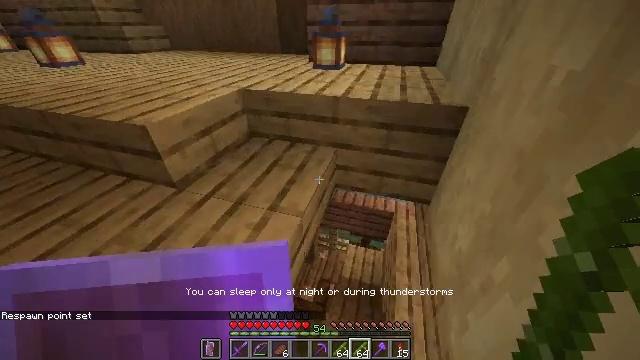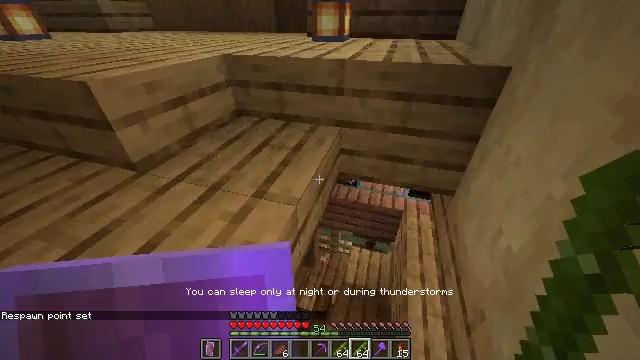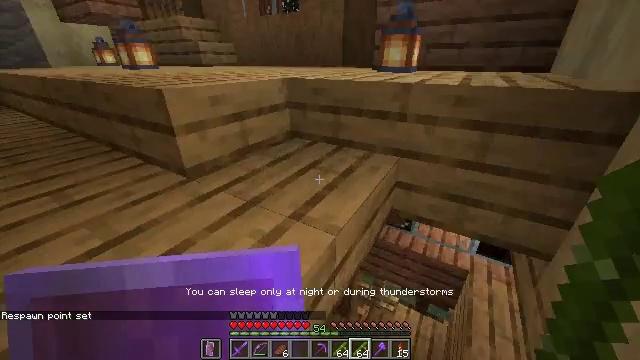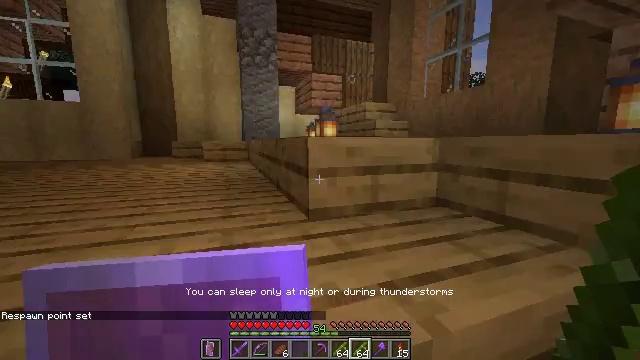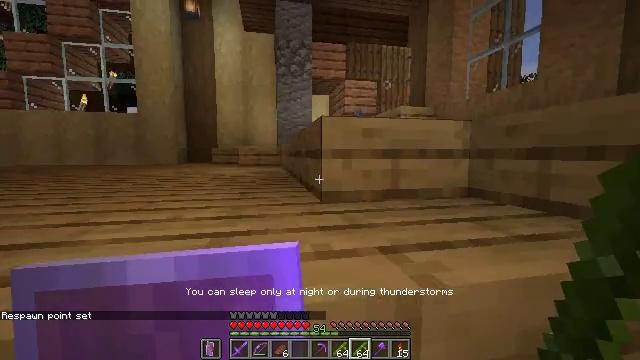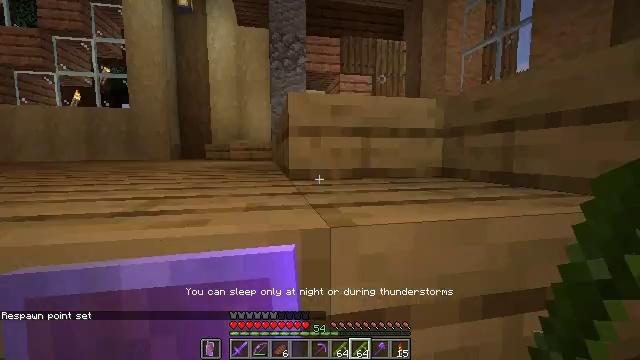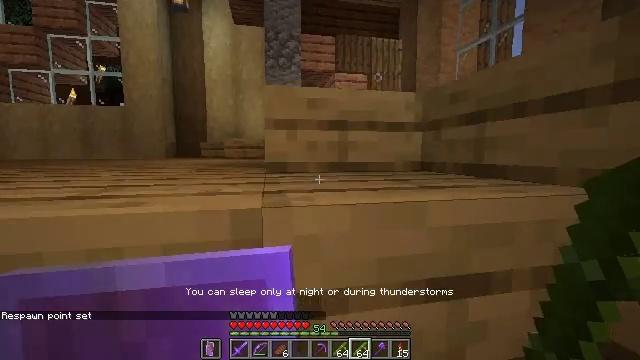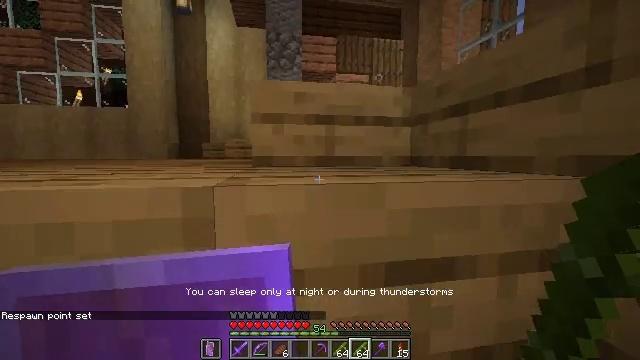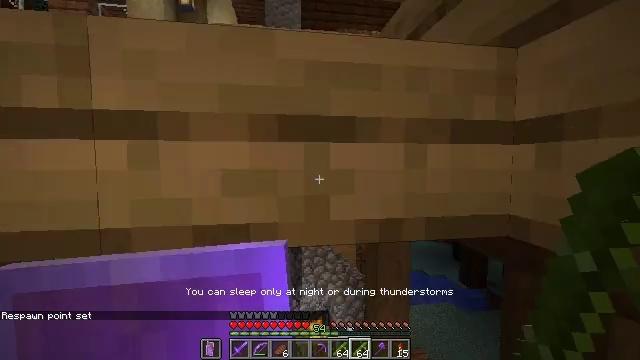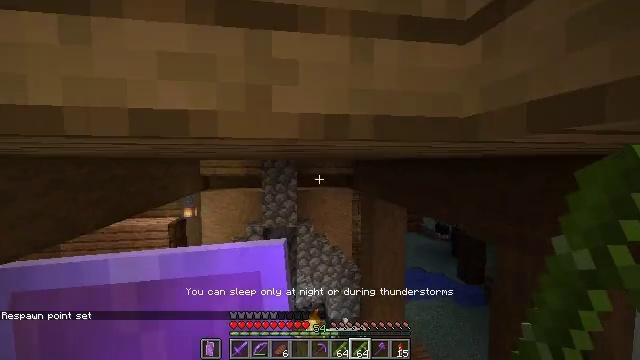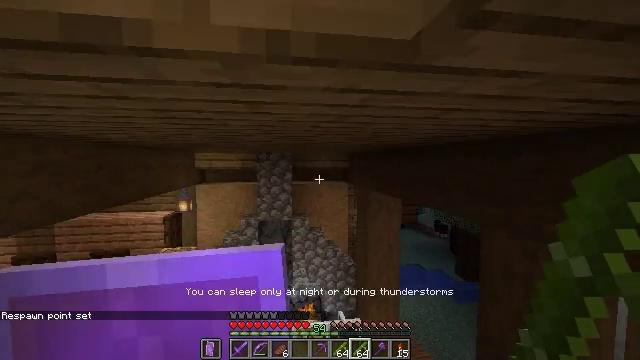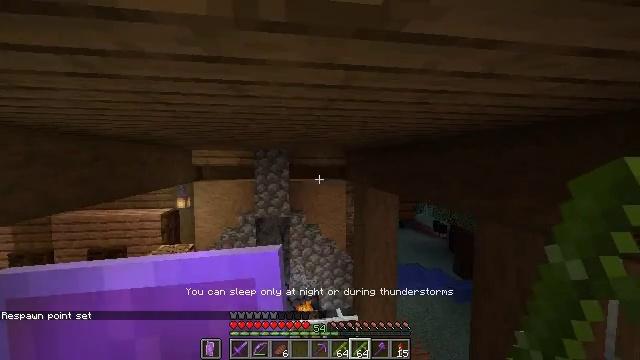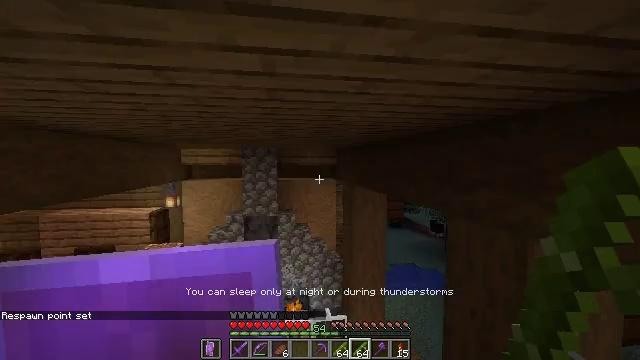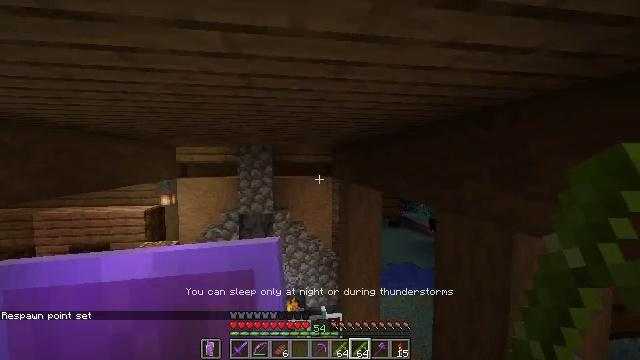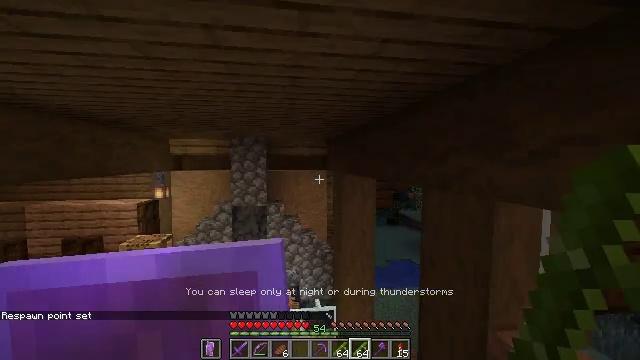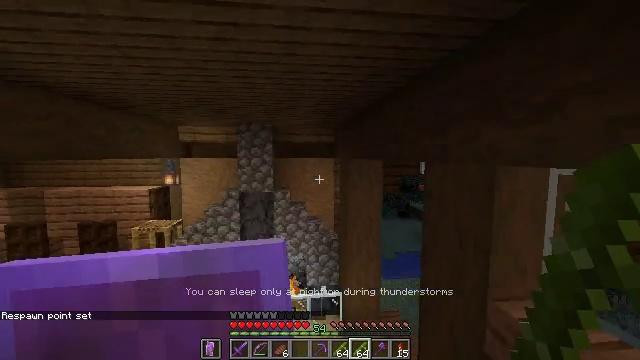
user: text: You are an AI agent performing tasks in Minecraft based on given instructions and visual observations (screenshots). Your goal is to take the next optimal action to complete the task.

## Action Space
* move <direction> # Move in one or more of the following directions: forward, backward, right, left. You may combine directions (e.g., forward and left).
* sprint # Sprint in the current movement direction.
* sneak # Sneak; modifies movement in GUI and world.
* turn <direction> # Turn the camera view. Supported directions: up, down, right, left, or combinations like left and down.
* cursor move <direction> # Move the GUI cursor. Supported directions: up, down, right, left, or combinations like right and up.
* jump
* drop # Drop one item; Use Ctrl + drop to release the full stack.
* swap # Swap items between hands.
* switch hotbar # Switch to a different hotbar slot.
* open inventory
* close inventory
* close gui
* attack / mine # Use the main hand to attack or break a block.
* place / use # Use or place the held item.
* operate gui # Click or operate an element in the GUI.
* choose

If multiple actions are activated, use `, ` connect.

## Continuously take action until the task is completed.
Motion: motion action
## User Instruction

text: Chop down the spruce log.
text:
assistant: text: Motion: no_op
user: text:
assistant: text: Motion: move right, turn left and up
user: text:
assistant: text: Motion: move right, turn left and up
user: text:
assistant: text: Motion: move right, turn left and up
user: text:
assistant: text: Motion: move right
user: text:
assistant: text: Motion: move right
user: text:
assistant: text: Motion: move right, turn left
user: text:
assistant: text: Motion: move right, turn left and up
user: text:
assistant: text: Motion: move right
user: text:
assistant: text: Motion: move right
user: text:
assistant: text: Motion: move right
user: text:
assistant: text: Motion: move right
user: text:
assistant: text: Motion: move right
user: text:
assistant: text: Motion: move right
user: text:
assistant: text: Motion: move right, turn left and down
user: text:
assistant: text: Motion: move forward and move right, turn left and down
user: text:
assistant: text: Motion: move forward, turn left and down
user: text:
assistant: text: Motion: move forward, turn left and down
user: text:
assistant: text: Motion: move forward, turn left and down
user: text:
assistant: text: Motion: move forward, turn left and down
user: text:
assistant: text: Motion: move forward, turn left and down
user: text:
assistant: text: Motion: move forward, turn left
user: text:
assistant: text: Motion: move forward
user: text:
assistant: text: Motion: move forward
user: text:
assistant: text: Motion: move forward, turn left and down
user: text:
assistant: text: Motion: move forward, turn left and down
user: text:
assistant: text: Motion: move forward
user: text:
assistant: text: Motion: move forward
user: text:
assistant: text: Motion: move forward, turn left
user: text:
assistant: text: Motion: move forward, turn left and up